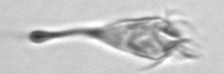
Label: Paratontonia_gracillima